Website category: auto
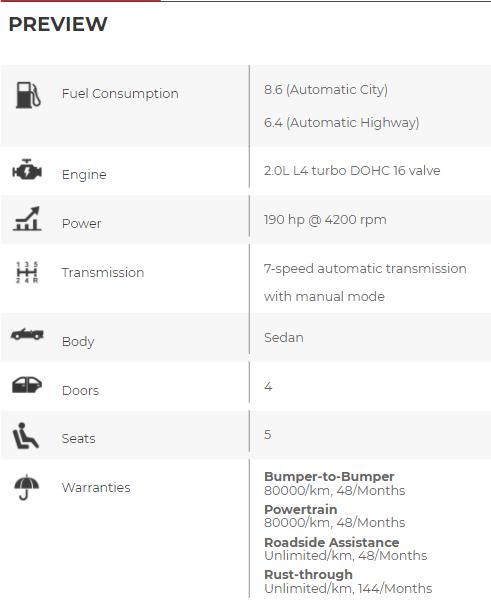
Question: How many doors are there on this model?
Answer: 4

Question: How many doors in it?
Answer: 4

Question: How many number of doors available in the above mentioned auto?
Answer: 4

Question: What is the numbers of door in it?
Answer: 4

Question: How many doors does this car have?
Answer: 4

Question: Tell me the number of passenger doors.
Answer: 4

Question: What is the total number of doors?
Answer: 4

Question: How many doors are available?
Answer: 4

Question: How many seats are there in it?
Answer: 5

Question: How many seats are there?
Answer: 5

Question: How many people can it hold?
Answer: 5

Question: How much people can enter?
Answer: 5

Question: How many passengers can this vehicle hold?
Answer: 5

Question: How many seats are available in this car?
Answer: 5

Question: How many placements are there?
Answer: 5

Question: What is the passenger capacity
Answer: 5

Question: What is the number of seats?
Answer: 5

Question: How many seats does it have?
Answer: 5

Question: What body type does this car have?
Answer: Sedan

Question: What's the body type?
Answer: Sedan

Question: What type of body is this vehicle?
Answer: Sedan

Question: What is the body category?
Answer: Sedan

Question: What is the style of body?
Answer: Sedan

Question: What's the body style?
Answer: Sedan

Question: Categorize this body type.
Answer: Sedan

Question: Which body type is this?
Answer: Sedan

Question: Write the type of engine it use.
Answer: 2.0L L4 turbo DOHC 16 valve

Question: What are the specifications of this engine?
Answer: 2.0L L4 turbo DOHC 16 valve

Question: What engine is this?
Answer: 2.0L L4 turbo DOHC 16 valve

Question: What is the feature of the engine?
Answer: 2.0L L4 turbo DOHC 16 valve

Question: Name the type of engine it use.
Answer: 2.0L L4 turbo DOHC 16 valve

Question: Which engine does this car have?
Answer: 2.0L L4 turbo DOHC 16 valve

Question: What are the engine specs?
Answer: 2.0L L4 turbo DOHC 16 valve

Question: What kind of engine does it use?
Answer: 2.0L L4 turbo DOHC 16 valve

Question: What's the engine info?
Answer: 2.0L L4 turbo DOHC 16 valve

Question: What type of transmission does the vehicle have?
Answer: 7-speed automatic transmission with manual mode

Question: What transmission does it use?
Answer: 7-speed automatic transmission with manual mode

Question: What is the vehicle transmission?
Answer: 7-speed automatic transmission with manual mode

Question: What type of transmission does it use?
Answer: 7-speed automatic transmission with manual mode

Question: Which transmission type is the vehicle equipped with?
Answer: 7-speed automatic transmission with manual mode

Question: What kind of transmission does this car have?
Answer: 7-speed automatic transmission with manual mode

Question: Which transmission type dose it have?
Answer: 7-speed automatic transmission with manual mode

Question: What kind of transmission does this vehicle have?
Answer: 7-speed automatic transmission with manual mode

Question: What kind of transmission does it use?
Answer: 7-speed automatic transmission with manual mode

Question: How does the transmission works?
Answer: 7-speed automatic transmission with manual mode

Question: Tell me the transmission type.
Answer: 7-speed automatic transmission with manual mode

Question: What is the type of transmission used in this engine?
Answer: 7-speed automatic transmission with manual mode

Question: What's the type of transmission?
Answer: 7-speed automatic transmission with manual mode

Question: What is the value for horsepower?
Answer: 190 hp @ 4200 rpm

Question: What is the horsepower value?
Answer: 190 hp @ 4200 rpm

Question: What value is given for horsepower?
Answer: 190 hp @ 4200 rpm

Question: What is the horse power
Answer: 190 hp @ 4200 rpm

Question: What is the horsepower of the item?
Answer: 190 hp @ 4200 rpm

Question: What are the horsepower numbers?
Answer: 190 hp @ 4200 rpm

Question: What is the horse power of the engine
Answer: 190 hp @ 4200 rpm

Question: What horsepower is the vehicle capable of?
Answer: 190 hp @ 4200 rpm

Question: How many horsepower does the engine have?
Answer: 190 hp @ 4200 rpm

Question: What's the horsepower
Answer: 190 hp @ 4200 rpm

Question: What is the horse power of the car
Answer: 190 hp @ 4200 rpm

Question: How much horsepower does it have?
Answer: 190 hp @ 4200 rpm

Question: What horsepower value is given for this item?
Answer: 190 hp @ 4200 rpm

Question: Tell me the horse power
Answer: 190 hp @ 4200 rpm

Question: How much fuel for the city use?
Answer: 8.6 (Automatic City)

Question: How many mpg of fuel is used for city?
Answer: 8.6 (Automatic City)